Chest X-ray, AP view. Patient: 49 years old, sex M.
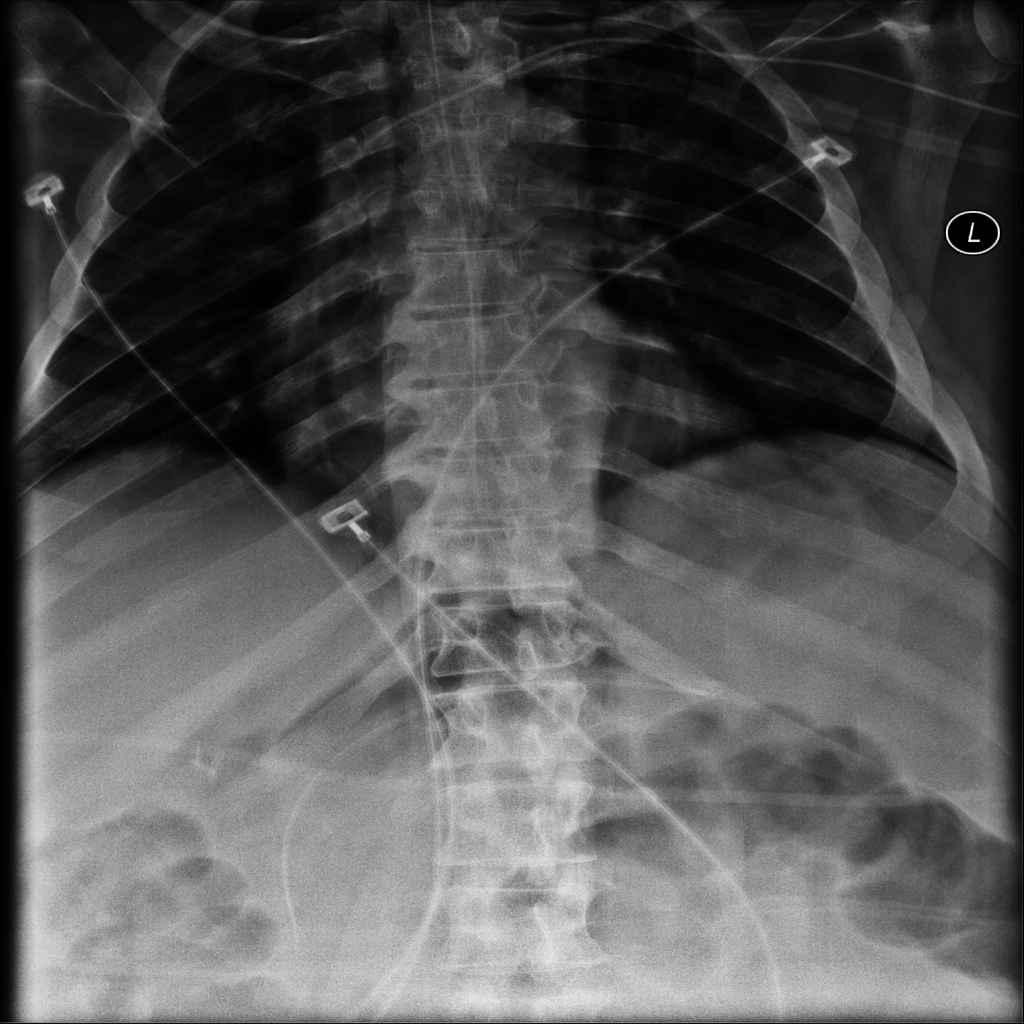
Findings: No Finding